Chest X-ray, AP view. Patient: 44 years old, sex F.
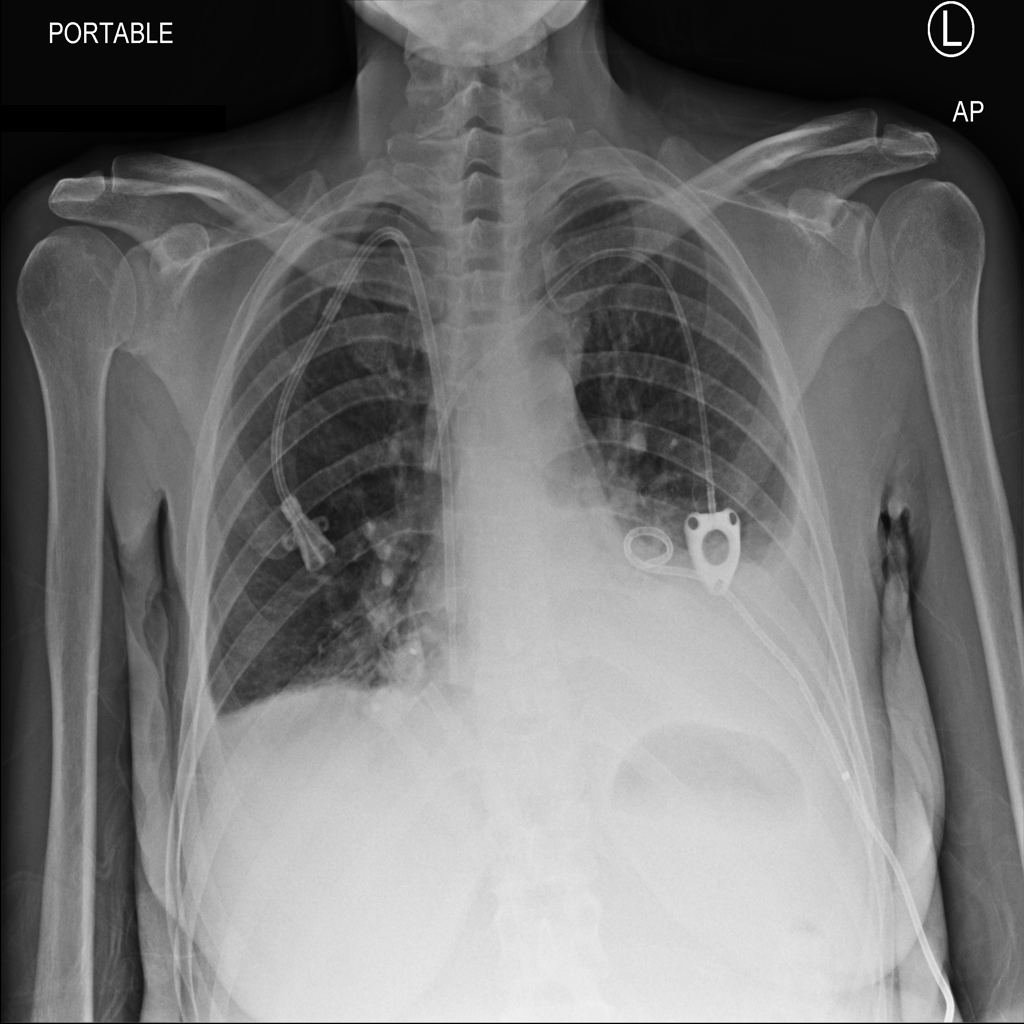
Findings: Atelectasis, Effusion, Infiltration